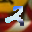
Label: 2